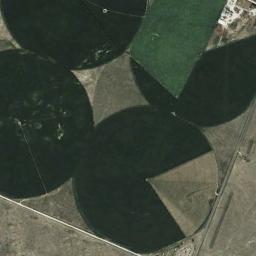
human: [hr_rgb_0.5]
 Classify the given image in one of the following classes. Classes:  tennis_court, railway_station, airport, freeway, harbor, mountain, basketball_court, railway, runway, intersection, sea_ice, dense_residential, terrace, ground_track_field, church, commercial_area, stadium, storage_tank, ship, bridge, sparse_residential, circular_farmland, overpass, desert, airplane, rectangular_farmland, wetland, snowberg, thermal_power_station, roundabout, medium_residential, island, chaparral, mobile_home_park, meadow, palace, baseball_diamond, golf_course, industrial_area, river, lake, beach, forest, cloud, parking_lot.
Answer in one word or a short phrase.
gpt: circular_farmland